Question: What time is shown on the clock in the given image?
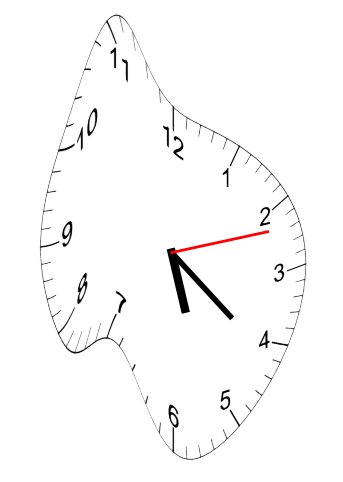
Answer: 05:21:12